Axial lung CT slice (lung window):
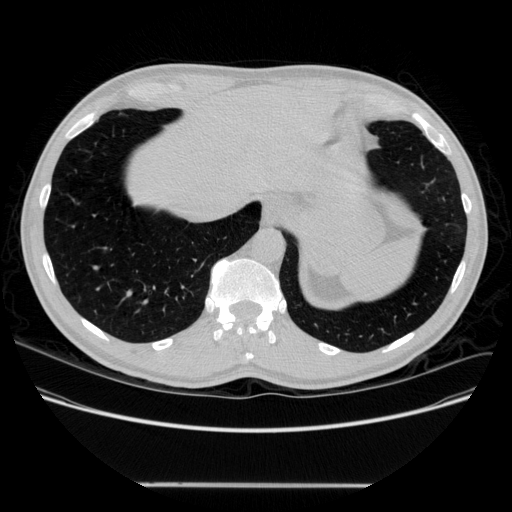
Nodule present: no